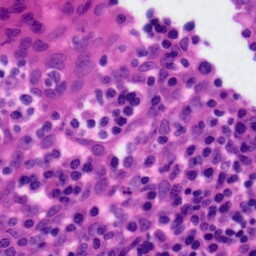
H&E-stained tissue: Tonsil